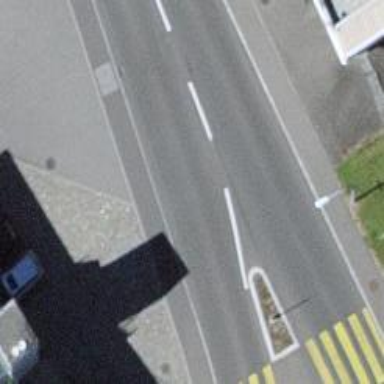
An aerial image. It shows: Unmarked crossing on the road.